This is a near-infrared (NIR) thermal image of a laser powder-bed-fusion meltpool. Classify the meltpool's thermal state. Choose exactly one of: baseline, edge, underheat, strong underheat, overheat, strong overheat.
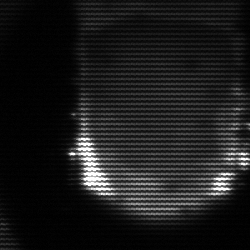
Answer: baseline